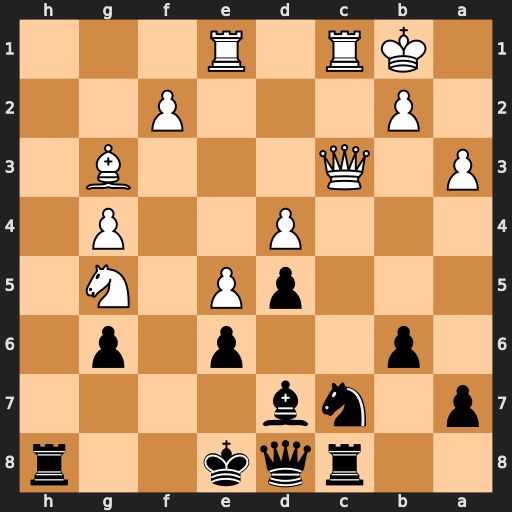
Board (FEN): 2rqk2r/p1nb4/1p2p1p1/3pP1N1/3P2P1/P1Q3B1/1P3P2/1KR1R3
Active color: b
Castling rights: k
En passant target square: -
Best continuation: Qxg5